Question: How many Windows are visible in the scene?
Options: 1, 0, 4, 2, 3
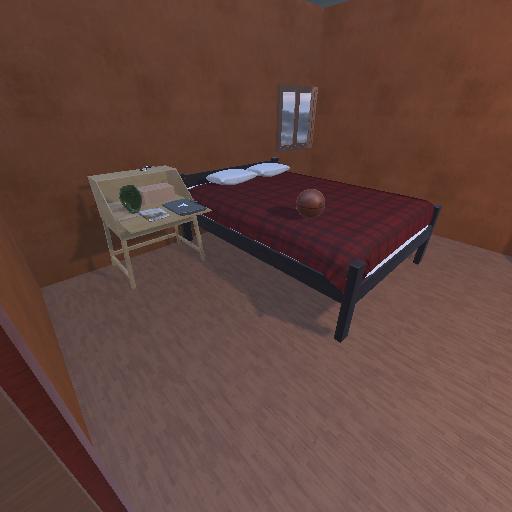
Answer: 1